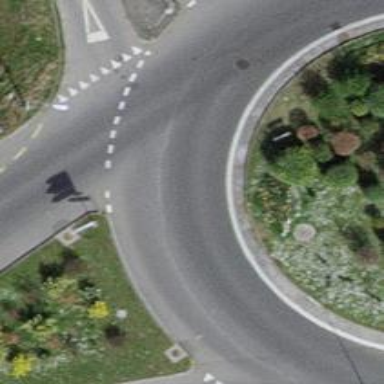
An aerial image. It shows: Asphalt road that is secondary route leading to roundabout.